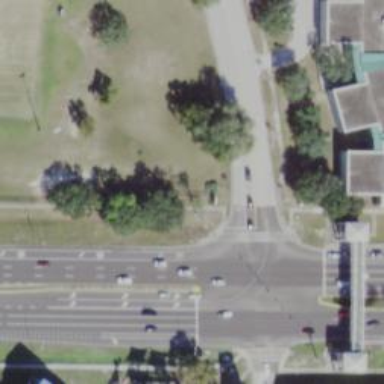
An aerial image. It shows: Footway alongside parkway.